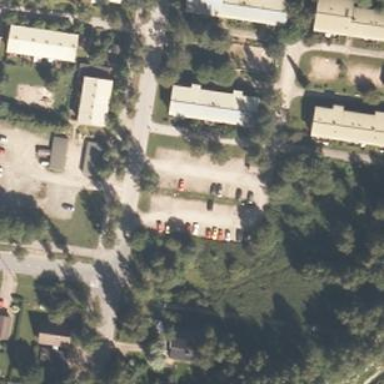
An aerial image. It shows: Parking area.